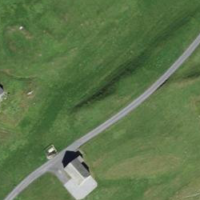
EUNIS habitat code: 24
Species observed at this site:
Plantago media
Linaria cannabina
Hirundo rustica